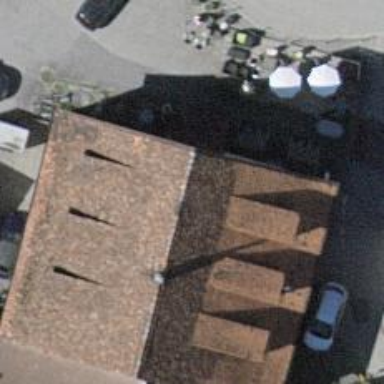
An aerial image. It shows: Restaurant.